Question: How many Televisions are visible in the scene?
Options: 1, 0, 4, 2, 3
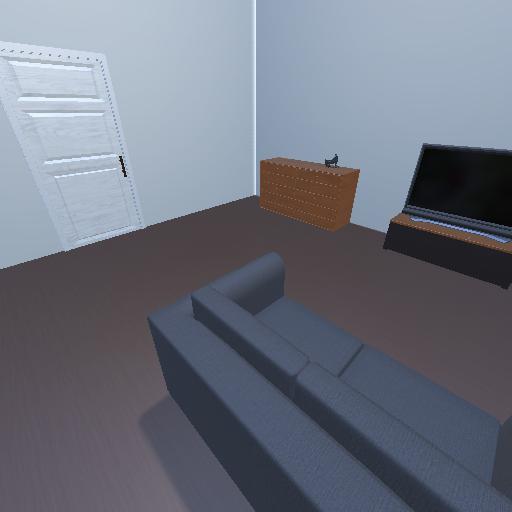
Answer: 1